Field crop: maize
Growth stage: 2
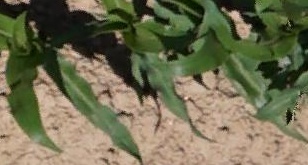
Species: maize